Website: apple
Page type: delivery-shipping
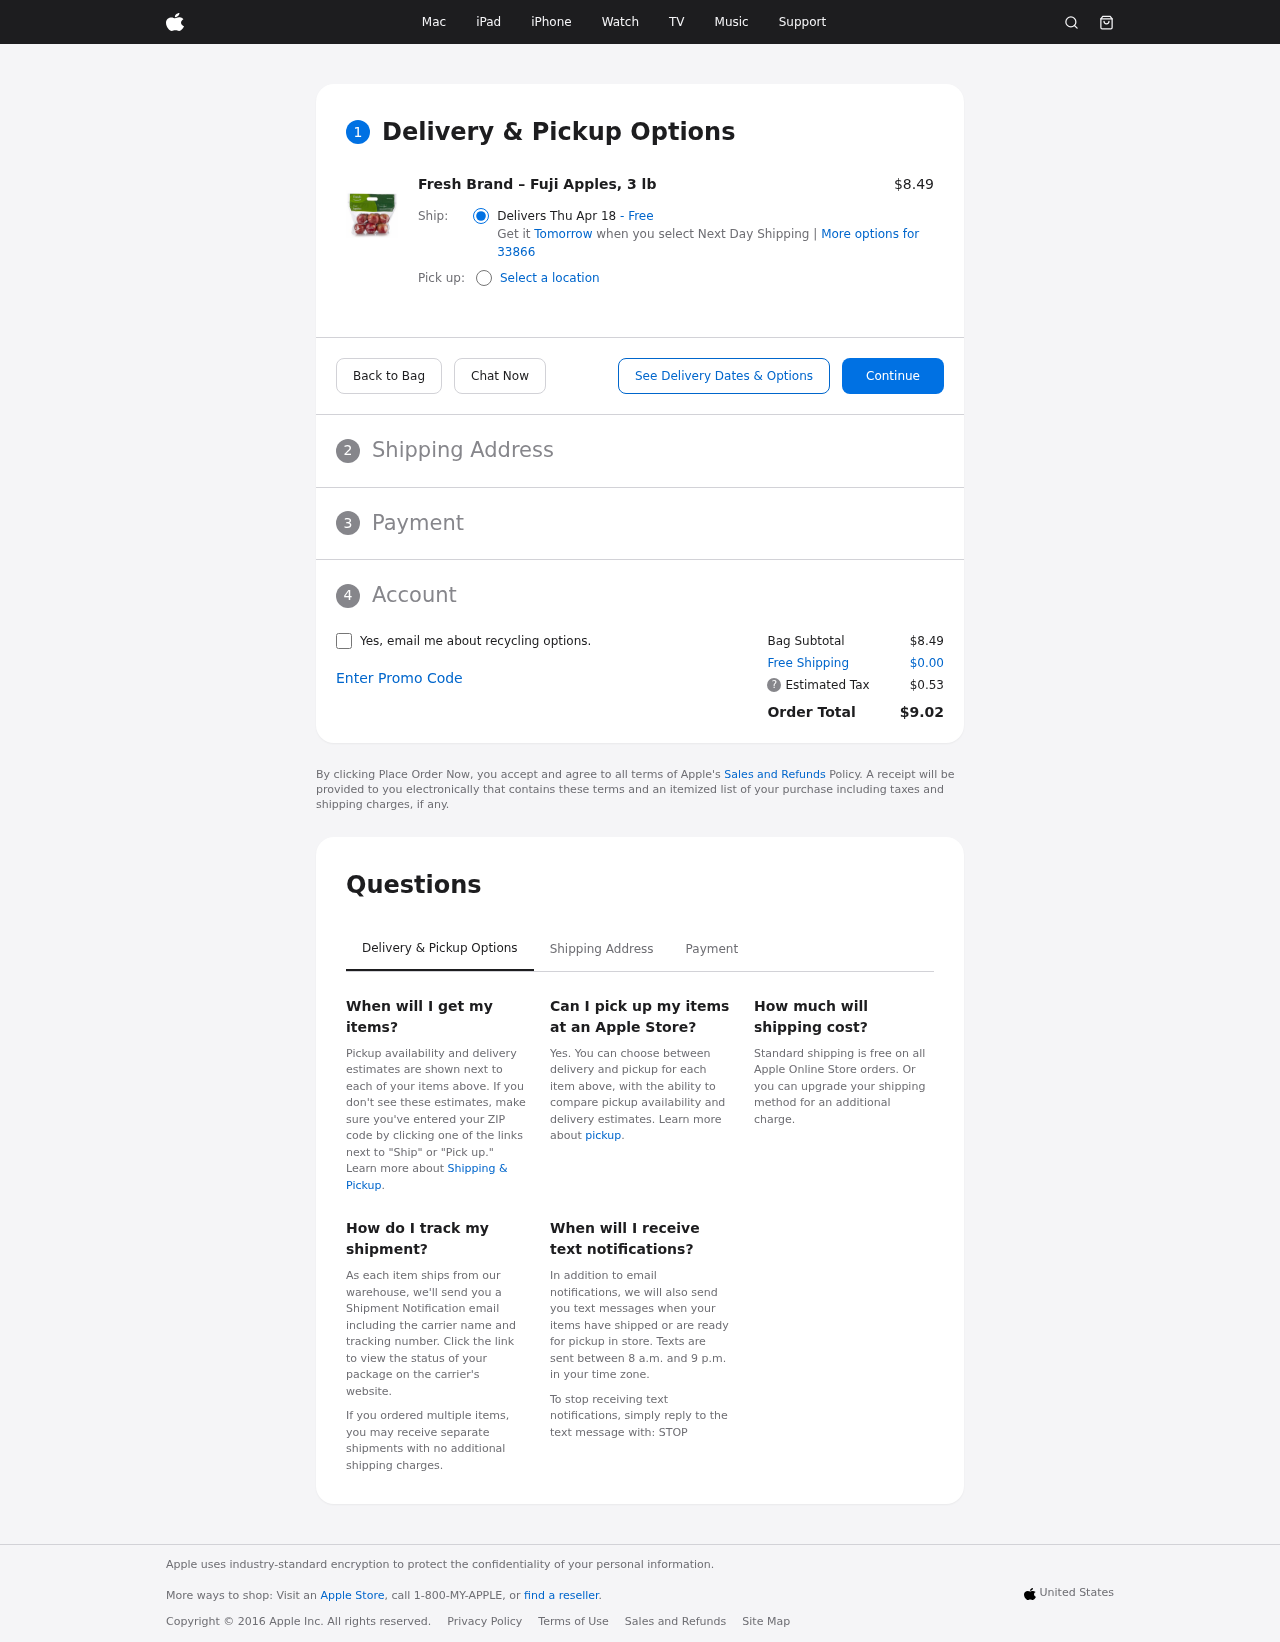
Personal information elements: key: PII_POSTCODE
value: More options for 33866
Product elements: key: PRODUCT1_NAME
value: Fresh Brand – Fuji Apples, 3 lb
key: PRODUCT1_PRICE
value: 8.49
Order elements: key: ORDER_DELIVERY_DATE
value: Delivers Thu Apr 18
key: ORDER_SUBTOTAL
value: $8.49
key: ORDER_SHIPPING_COST
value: $0.00
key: ORDER_TAX
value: $0.53
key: ORDER_TOTAL
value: $9.02